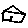
Label: house